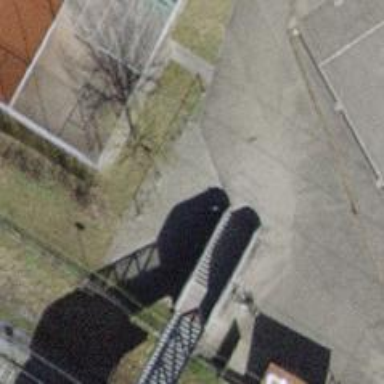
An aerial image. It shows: Bicycle parking area.